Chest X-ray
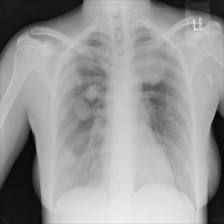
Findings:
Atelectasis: negative
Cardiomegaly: negative
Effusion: negative
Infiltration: negative
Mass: positive
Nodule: positive
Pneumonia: negative
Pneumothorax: negative
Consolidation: negative
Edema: negative
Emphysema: negative
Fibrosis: negative
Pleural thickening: negative
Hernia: negative